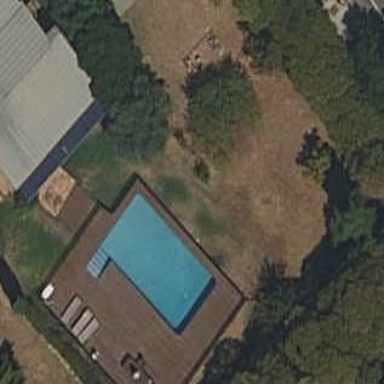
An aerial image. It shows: Swimming pool located in leisure land.